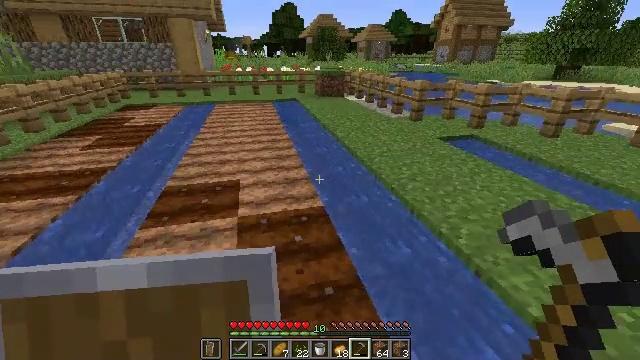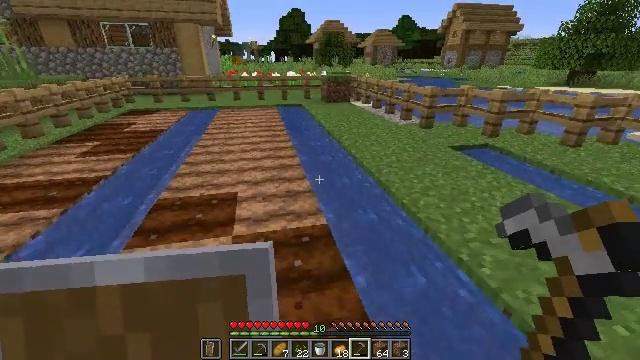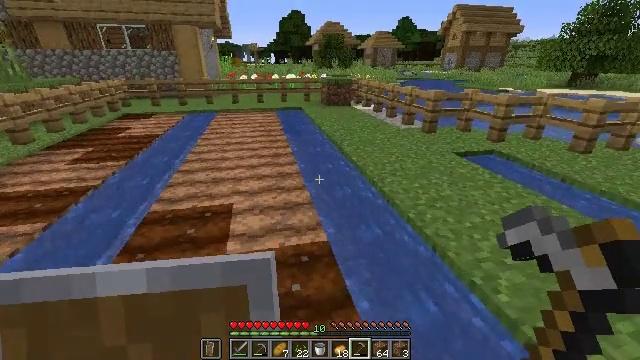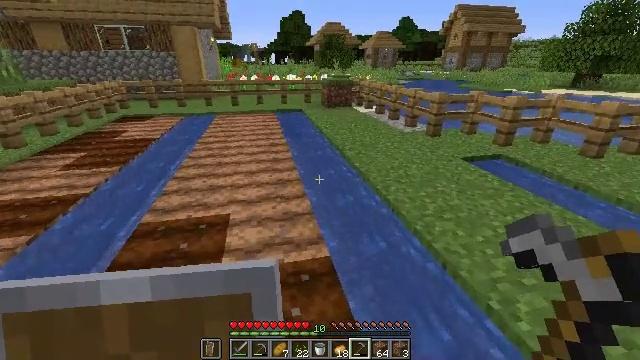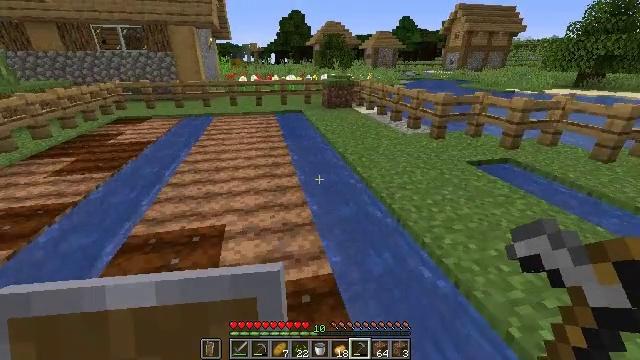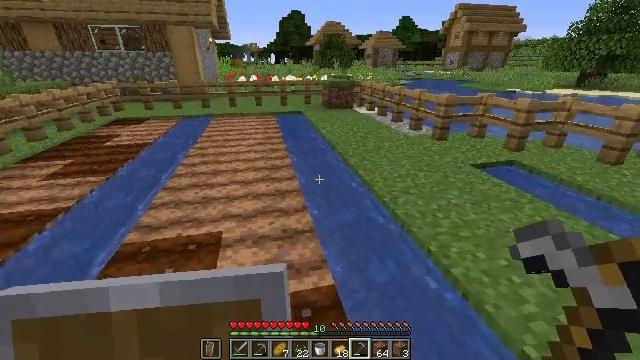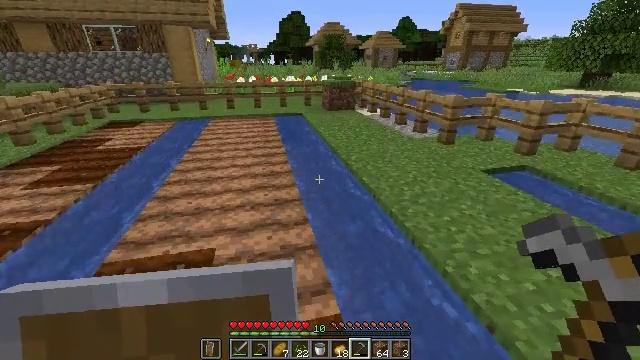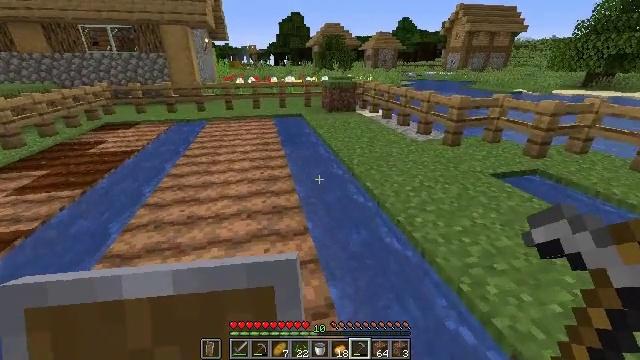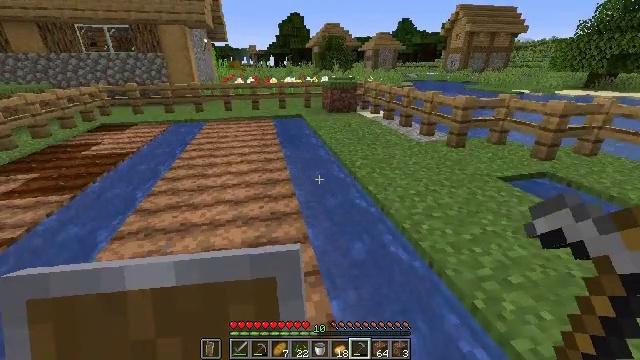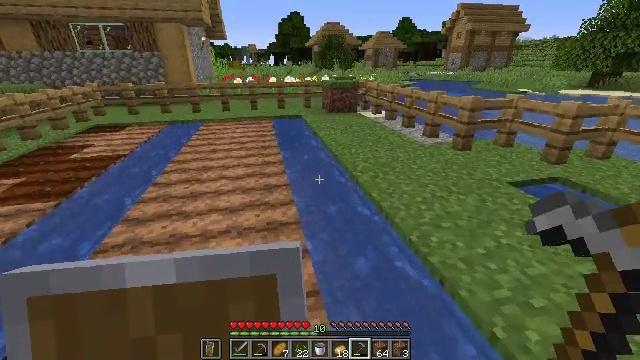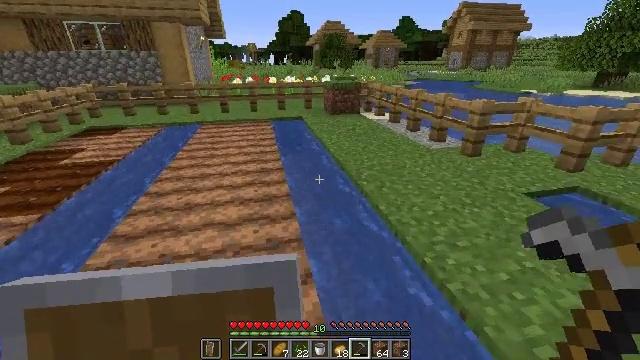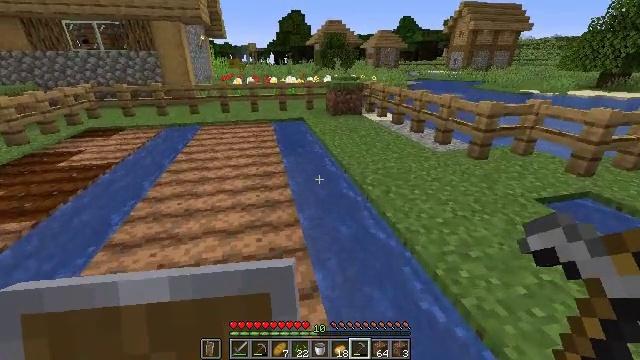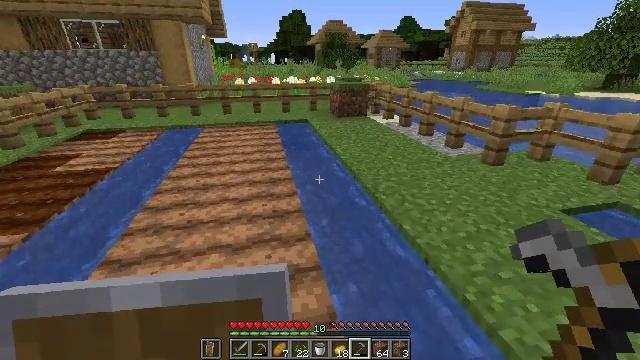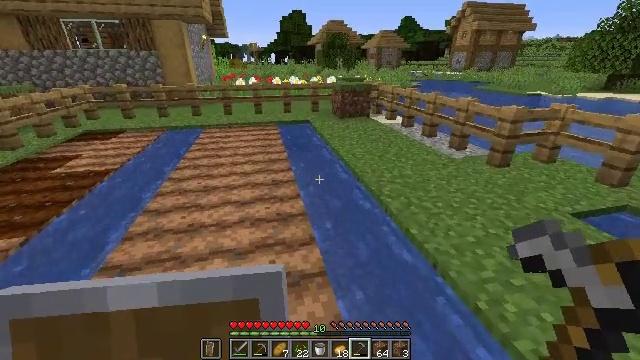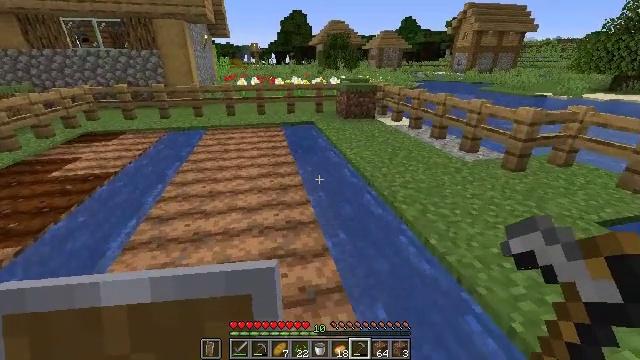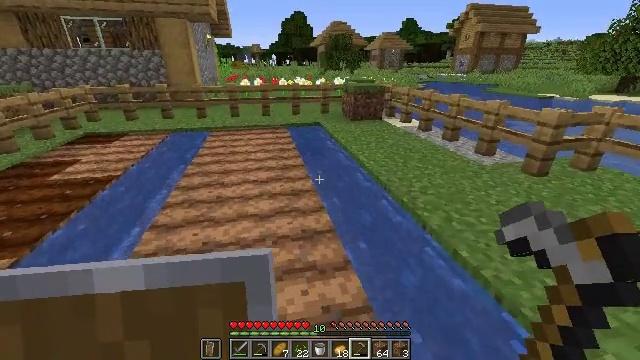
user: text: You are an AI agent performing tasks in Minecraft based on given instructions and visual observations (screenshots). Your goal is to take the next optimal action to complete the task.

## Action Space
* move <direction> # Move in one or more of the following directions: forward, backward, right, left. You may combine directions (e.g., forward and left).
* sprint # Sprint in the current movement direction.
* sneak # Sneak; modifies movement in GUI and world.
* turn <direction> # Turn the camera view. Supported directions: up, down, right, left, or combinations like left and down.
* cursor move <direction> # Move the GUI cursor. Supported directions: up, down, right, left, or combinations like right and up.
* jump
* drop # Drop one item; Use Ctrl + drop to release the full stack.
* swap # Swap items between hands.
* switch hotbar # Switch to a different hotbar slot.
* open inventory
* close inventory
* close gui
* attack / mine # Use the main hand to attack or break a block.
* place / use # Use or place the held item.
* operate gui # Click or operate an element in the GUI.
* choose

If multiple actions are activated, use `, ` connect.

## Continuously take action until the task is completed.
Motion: motion action
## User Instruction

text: Collect the grass block using a shovel.
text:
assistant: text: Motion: move forward, turn left and up
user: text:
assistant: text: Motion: move forward
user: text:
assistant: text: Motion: move forward
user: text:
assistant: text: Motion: move forward
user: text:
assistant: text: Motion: move forward
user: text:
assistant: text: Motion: move forward
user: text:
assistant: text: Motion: move forward
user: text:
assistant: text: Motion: move forward
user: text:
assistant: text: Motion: move forward
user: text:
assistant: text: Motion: move forward and move left
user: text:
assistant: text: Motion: move forward and move left
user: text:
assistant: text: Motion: move forward and move left
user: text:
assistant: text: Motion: move forward and move left
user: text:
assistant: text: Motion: move forward and move left
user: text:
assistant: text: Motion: move forward and move left
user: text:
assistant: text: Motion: move forward and move left
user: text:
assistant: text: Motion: move forward and move left
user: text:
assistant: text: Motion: move forward and move left
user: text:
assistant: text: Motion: move forward and move left
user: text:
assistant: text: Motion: move forward, turn right
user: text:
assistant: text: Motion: move forward
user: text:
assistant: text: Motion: move forward
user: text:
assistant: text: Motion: move forward
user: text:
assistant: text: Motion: move forward
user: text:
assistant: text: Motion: move forward
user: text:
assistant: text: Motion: move forward
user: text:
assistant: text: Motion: move forward
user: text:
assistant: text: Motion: move forward
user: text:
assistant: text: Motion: move forward
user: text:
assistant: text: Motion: move forward